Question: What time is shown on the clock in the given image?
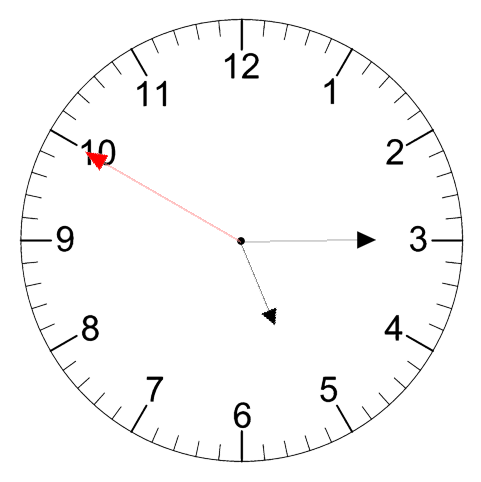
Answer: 05:14:50